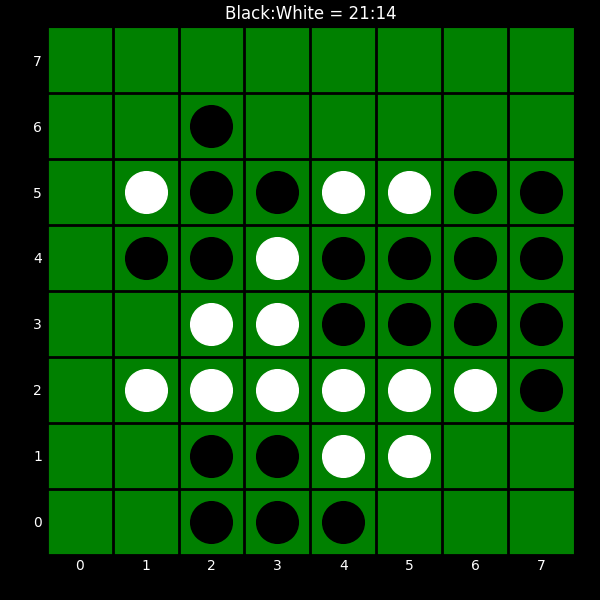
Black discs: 21
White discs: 14